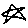
Label: star